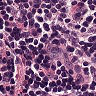
Metastatic tissue present: no